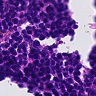
Metastatic tissue present: no